Interaction volume radius: 5 \u00c5
Interaction volume height: 25 \u00c5
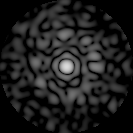
Disorder parameter: 0.8569